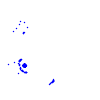
Particle: pion